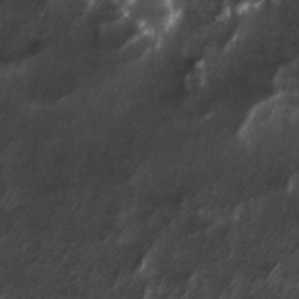
Label: non_frost